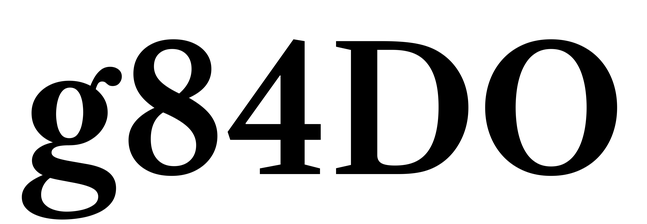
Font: LibreCaslonText_SemiBold